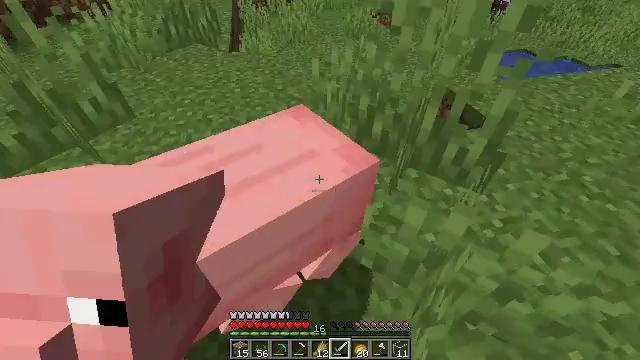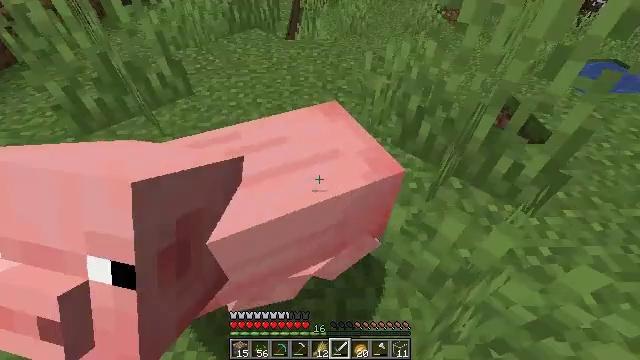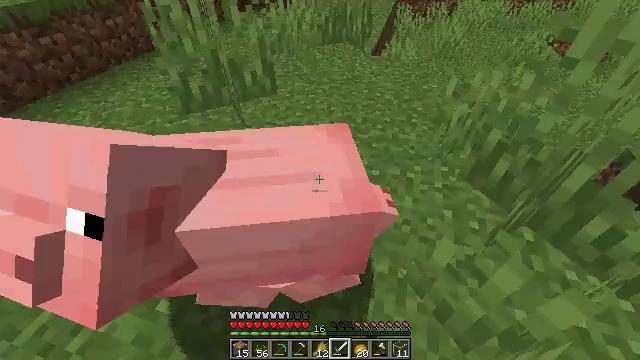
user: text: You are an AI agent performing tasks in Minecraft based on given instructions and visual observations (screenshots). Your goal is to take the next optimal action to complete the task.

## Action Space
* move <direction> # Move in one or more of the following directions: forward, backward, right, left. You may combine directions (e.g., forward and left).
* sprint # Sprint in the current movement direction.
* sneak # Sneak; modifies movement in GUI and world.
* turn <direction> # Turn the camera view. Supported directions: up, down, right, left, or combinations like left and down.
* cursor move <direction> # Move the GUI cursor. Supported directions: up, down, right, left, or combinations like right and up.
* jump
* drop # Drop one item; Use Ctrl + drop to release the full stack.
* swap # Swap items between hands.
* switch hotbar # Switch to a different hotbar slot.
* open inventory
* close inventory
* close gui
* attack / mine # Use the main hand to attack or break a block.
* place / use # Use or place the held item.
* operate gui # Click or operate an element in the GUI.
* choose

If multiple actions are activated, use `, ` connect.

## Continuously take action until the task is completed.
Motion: motion action
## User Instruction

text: Hunt animals.
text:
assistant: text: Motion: turn left and down, attack / mine
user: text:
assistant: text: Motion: turn left and up, attack / mine
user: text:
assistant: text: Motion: no_op